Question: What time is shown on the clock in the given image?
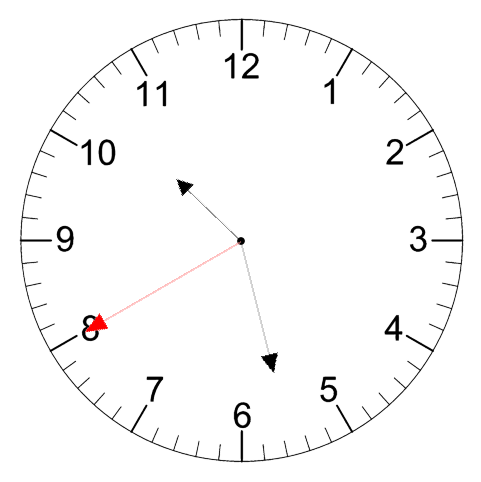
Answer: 10:27:40